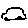
Label: car